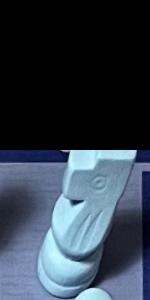
Label: Knight_White